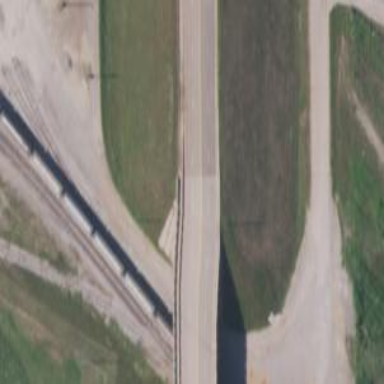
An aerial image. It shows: Trunk highway with bridge.